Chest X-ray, PA view. Patient: 53 years old, sex F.
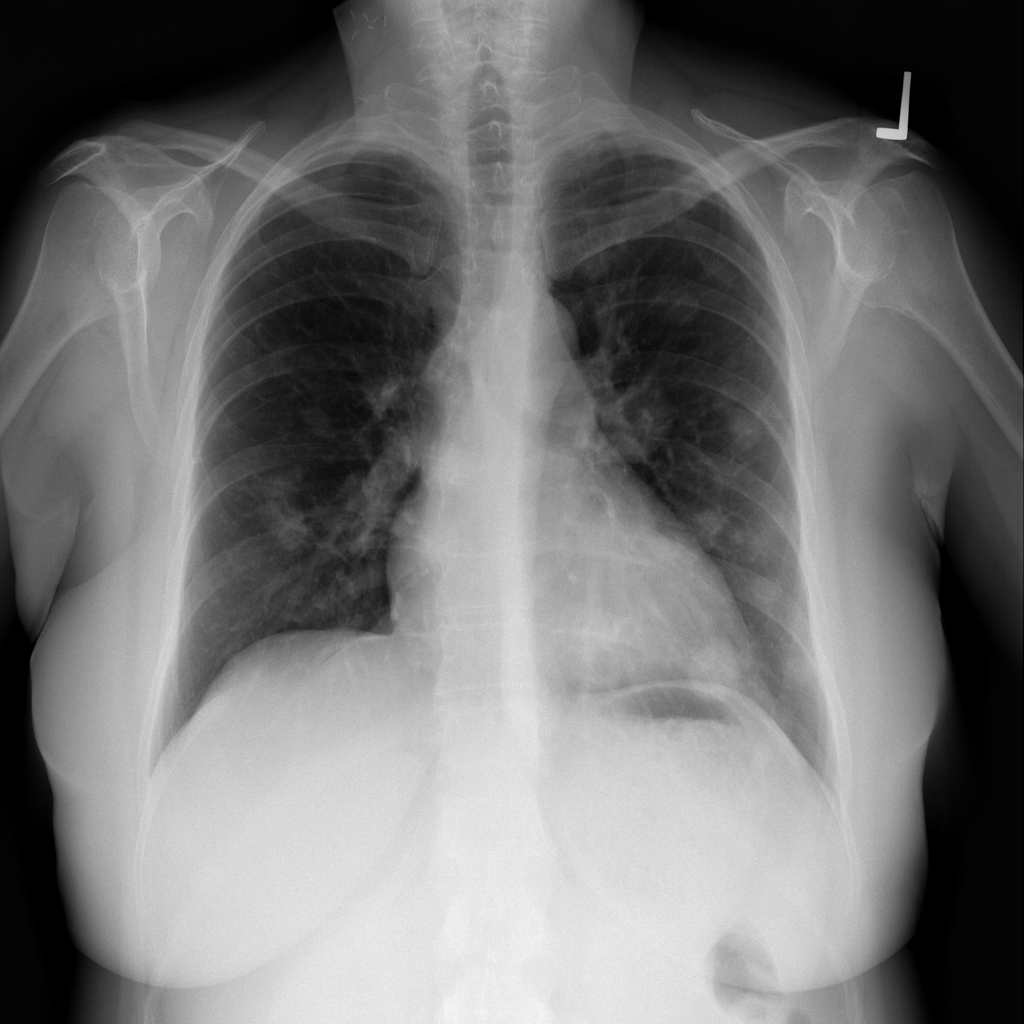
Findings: Mass, Nodule